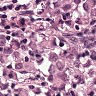
Metastatic tissue present: yes